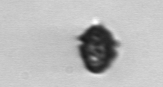
Label: Kryptoperidinium_triquetrum